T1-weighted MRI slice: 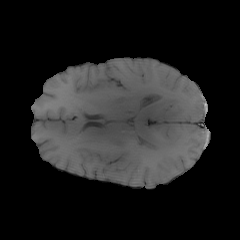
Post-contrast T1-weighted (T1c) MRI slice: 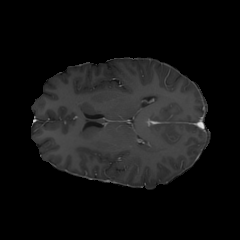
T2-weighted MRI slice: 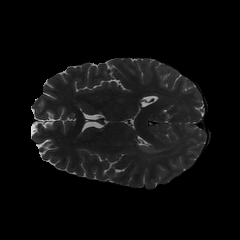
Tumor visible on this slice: yes